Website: lowes
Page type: receipt
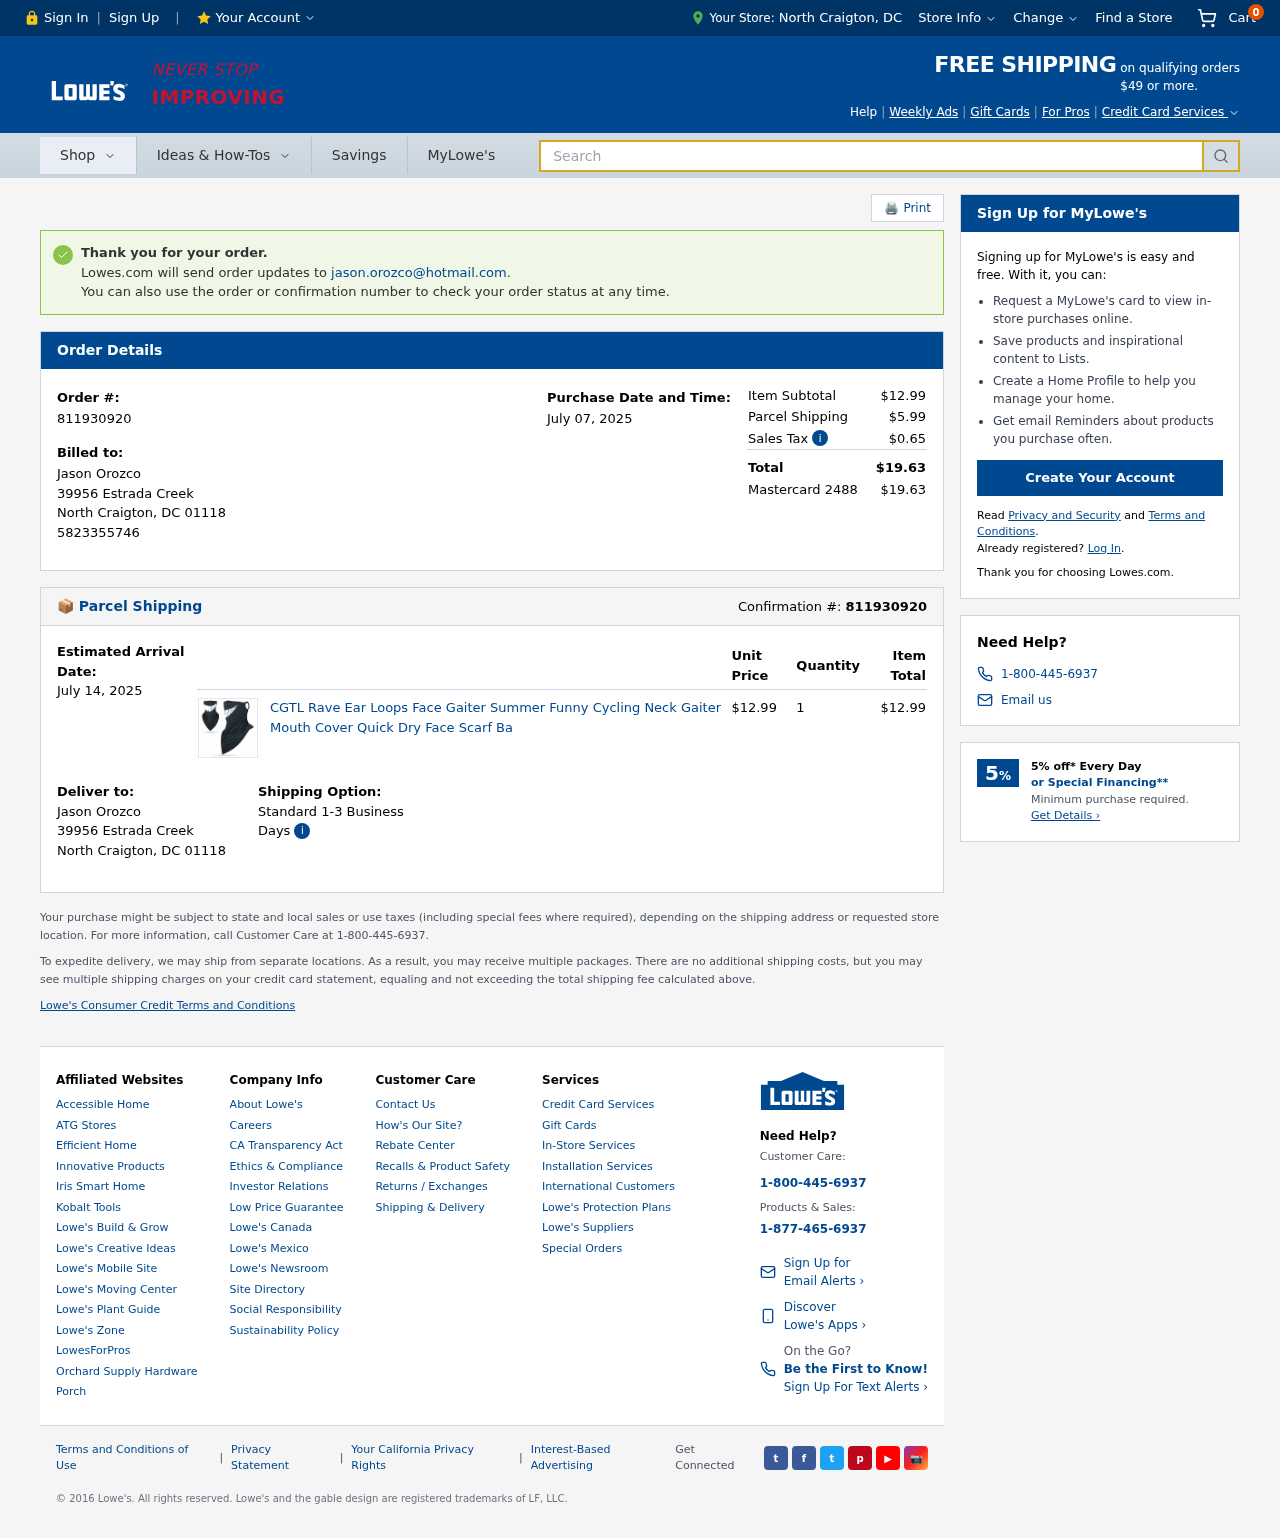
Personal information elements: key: PII_CARD_LAST4
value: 2488
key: PII_CARD_TYPE
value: Mastercard
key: PII_CITY
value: North Craigton
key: PII_EMAIL
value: jason.orozco@hotmail.com
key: PII_FULLNAME
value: Jason Orozco
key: PII_PHONE
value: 5823355746
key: PII_POSTCODE
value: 01118
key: PII_STATE_ABBR
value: DC
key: PII_STREET
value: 39956 Estrada Creek
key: PII_CITY_STATE
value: North Craigton, DC
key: PII_FULLNAME2
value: Jason Orozco
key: PII_STREET2
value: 39956 Estrada Creek
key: PII_CITY2
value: North Craigton
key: PII_STATE_ABBR2
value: DC
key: PII_POSTCODE2
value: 01118
Product elements: key: PRODUCT1_NAME
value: CGTL Rave Ear Loops Face Gaiter Summer Funny Cycling Neck Gaiter Mouth Cover Quick Dry Face Scarf Ba
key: PRODUCT1_PRICE
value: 12.99
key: PRODUCT1_QUANTITY
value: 1
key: PRODUCT1_TOTAL
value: $12.99
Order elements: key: ORDER_NUM_ITEMS
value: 0
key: ORDER_ID
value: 811930920
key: ORDER_DATE
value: July 07, 2025
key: ORDER_SUBTOTAL
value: $12.99
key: ORDER_SHIPPING_COST
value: $5.99
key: ORDER_TAX
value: $0.65
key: ORDER_TOTAL
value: $19.63
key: ORDER_TOTAL2
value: $19.63
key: ORDER_DELIVERY_DATE
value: July 14, 2025
Search elements: key: HEADER_SEARCH
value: Search